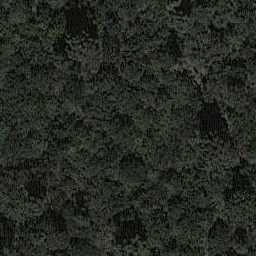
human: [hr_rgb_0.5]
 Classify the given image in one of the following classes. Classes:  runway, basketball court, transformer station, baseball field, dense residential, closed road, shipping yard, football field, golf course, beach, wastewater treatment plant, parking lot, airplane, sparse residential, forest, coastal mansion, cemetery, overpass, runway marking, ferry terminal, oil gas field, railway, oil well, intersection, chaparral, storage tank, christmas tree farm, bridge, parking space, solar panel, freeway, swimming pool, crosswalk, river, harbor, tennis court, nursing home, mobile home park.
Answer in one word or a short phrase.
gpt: forest